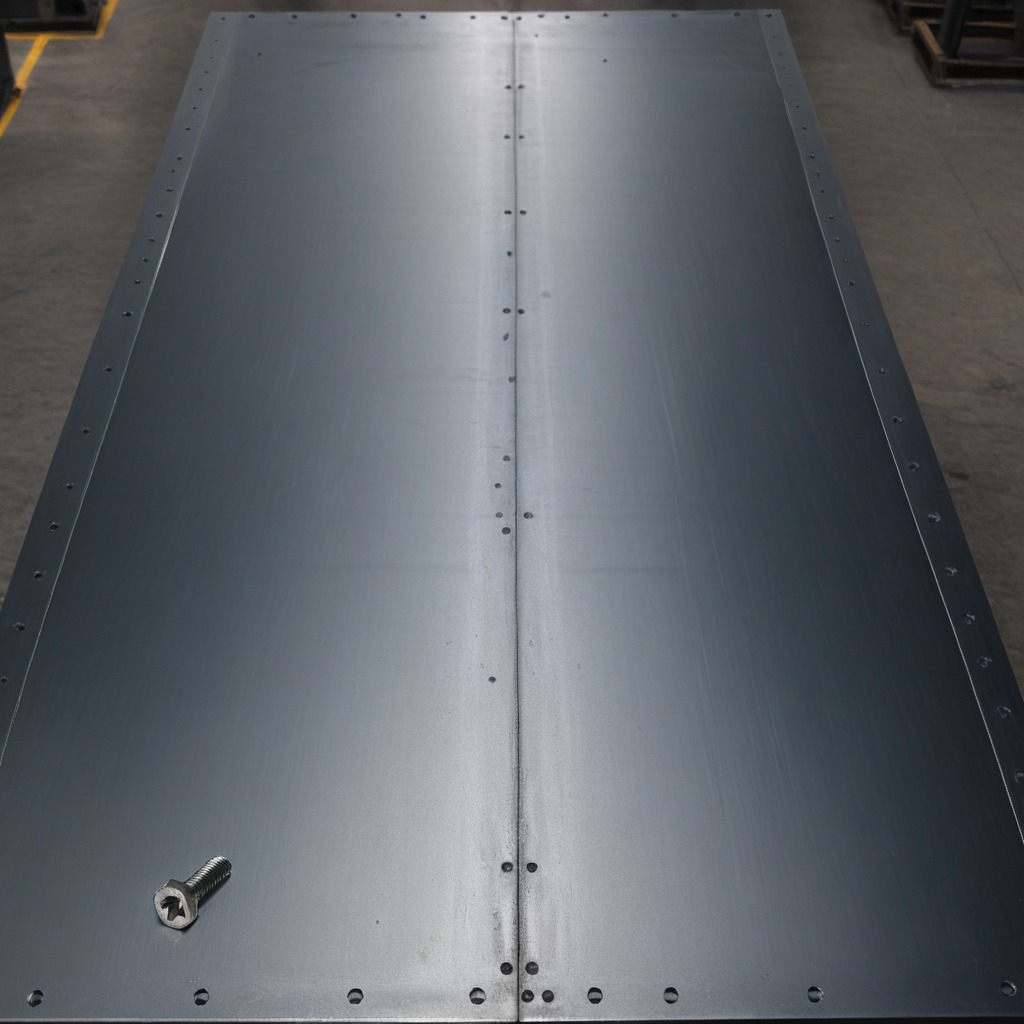
A metal screw is lying on a cold steel table in a mining workshop.